Brain MRI, t1w sequence, axial 2D slice.
Patient: age 42, sex F, weight 78 kg, height 1.78 m
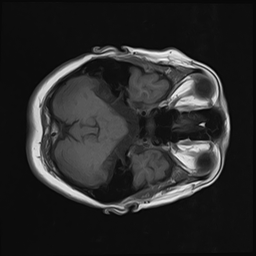